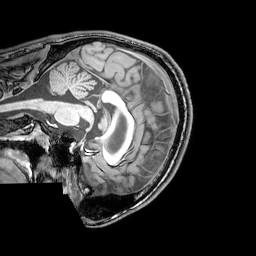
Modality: T1w
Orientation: sagittal
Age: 21
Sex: male
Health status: healthy
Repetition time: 0.081 s
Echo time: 0.037 s